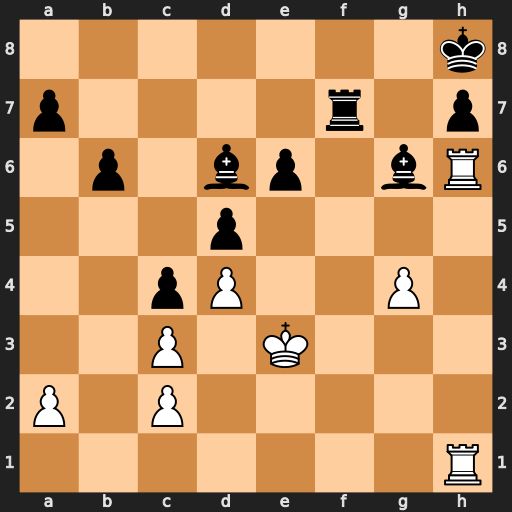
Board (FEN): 7k/p4r1p/1p1bp1bR/3p4/2pP2P1/2P1K3/P1P5/7R
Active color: w
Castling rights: -
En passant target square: -
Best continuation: Rxg6 Bf4+ Ke2